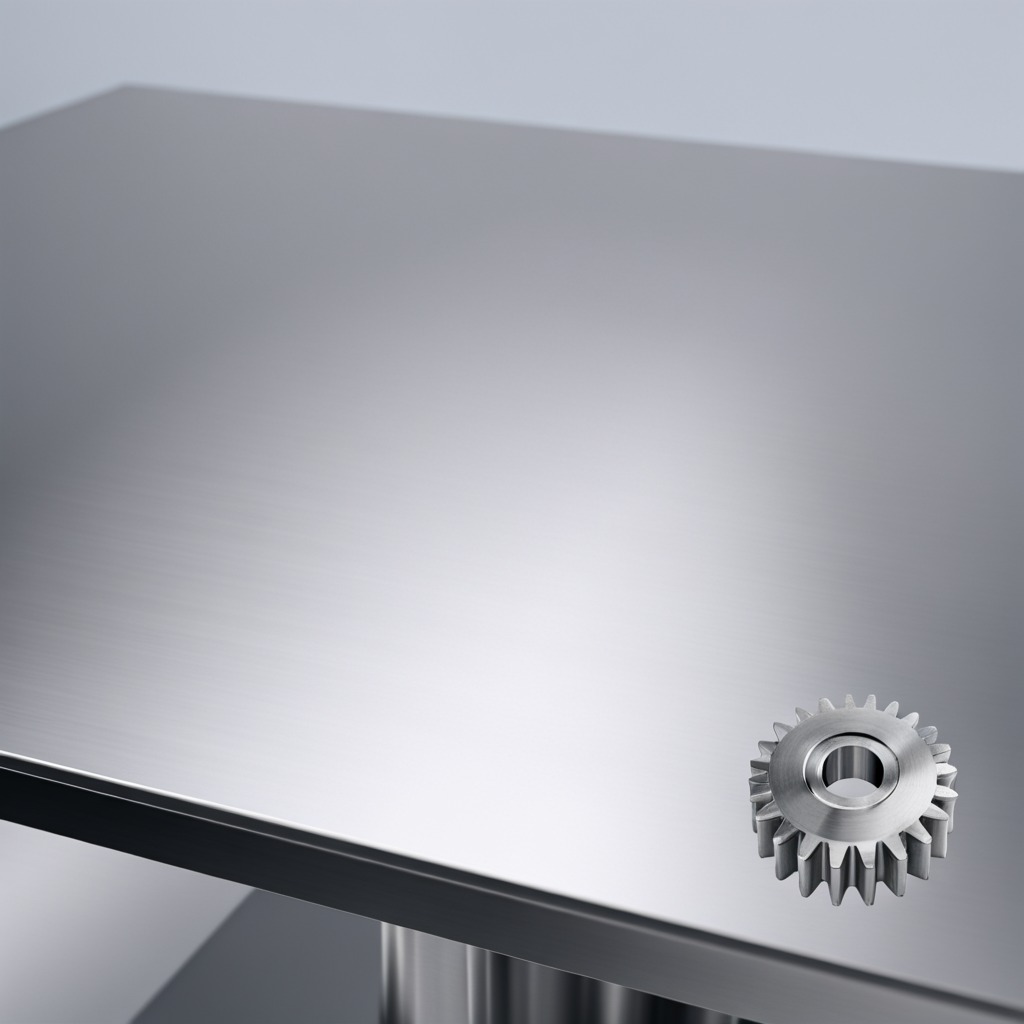
A steel gear with teeth is lying on the stainless steel table.